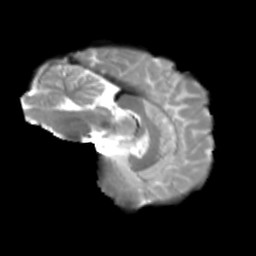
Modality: T2w
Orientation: sagittal
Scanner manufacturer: siemens
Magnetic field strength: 3 T
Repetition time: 4 s
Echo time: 0.0594 s